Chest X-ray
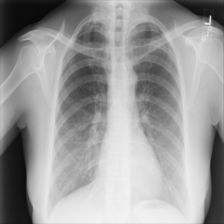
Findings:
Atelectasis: negative
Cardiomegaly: negative
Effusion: negative
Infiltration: negative
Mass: negative
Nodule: negative
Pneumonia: negative
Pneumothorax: negative
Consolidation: negative
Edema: negative
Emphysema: negative
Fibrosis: negative
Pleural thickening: positive
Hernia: negative